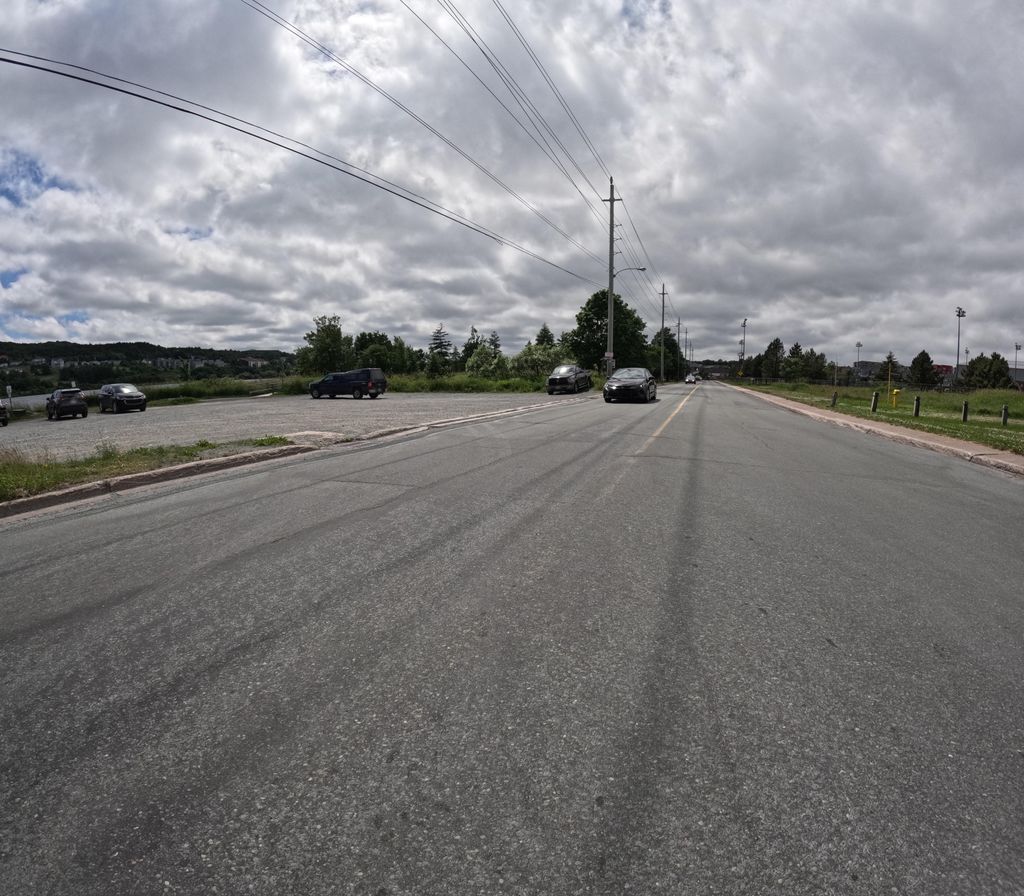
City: st_johns